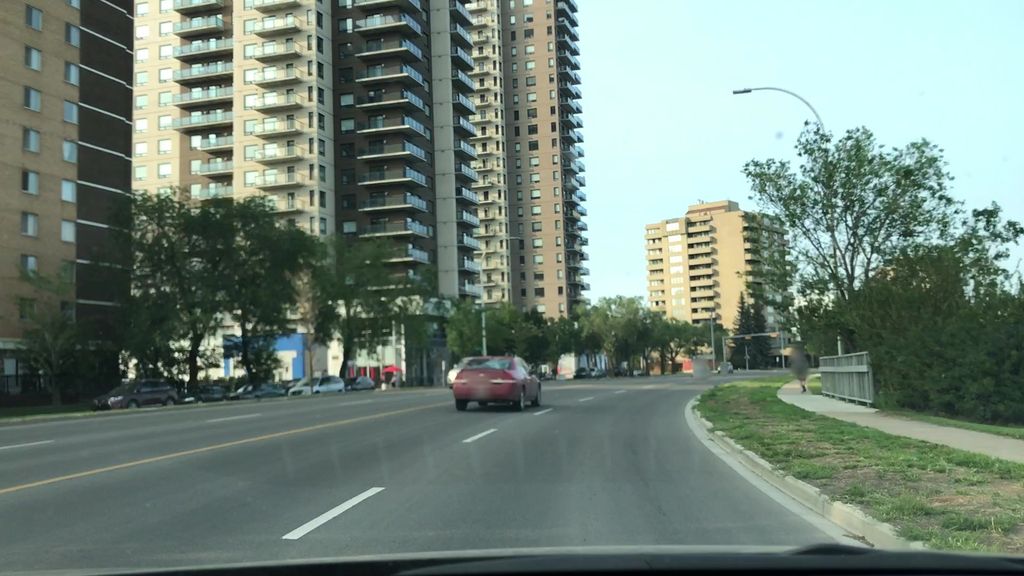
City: edmonton